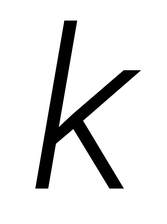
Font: Roboto-Italic_Light_Italic